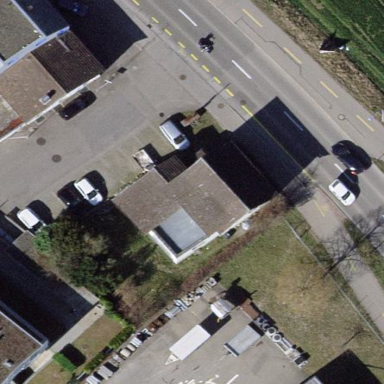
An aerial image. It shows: Gabled building.